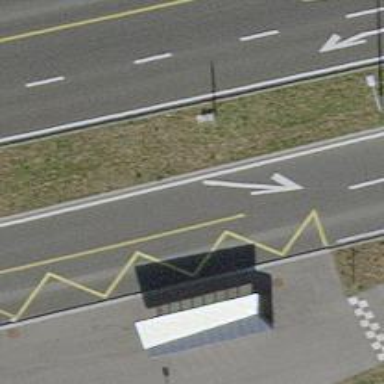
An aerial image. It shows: Bus stop with shelter for public transportation.